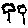
Label: flower